Interaction volume radius: 10 \u00c5
Interaction volume height: 15 \u00c5
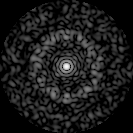
Disorder parameter: 0.8538